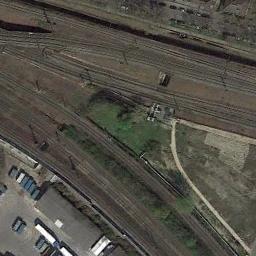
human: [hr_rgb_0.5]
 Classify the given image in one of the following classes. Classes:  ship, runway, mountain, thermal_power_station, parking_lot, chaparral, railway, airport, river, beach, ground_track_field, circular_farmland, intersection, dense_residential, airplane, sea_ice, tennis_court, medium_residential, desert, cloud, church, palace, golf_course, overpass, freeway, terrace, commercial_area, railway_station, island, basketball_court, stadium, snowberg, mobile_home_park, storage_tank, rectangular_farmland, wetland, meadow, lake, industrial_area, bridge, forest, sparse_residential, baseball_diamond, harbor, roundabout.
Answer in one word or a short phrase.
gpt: railway